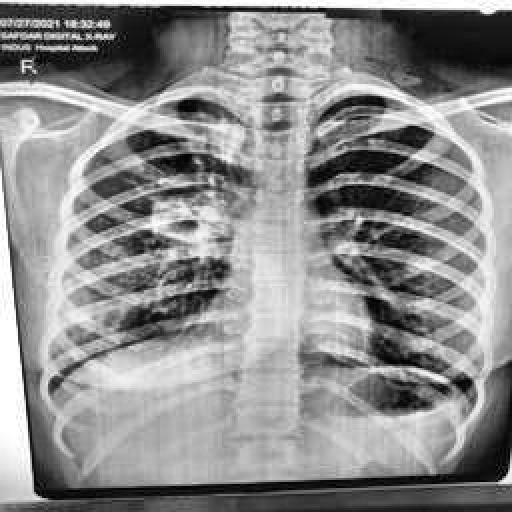
Finding: TUBERCULOSIS